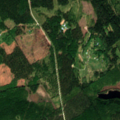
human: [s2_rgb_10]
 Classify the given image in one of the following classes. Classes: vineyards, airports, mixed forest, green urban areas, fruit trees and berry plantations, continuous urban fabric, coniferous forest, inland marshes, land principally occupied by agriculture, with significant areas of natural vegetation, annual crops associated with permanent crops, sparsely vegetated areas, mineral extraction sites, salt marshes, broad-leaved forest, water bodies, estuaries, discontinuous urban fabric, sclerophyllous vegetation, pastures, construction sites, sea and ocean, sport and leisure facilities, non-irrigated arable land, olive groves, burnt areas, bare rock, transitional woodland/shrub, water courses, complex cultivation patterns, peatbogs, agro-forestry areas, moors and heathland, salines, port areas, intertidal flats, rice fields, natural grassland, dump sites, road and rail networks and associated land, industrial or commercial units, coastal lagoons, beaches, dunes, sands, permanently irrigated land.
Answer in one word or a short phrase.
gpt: coniferous forest, mixed forest, transitional woodland/shrub